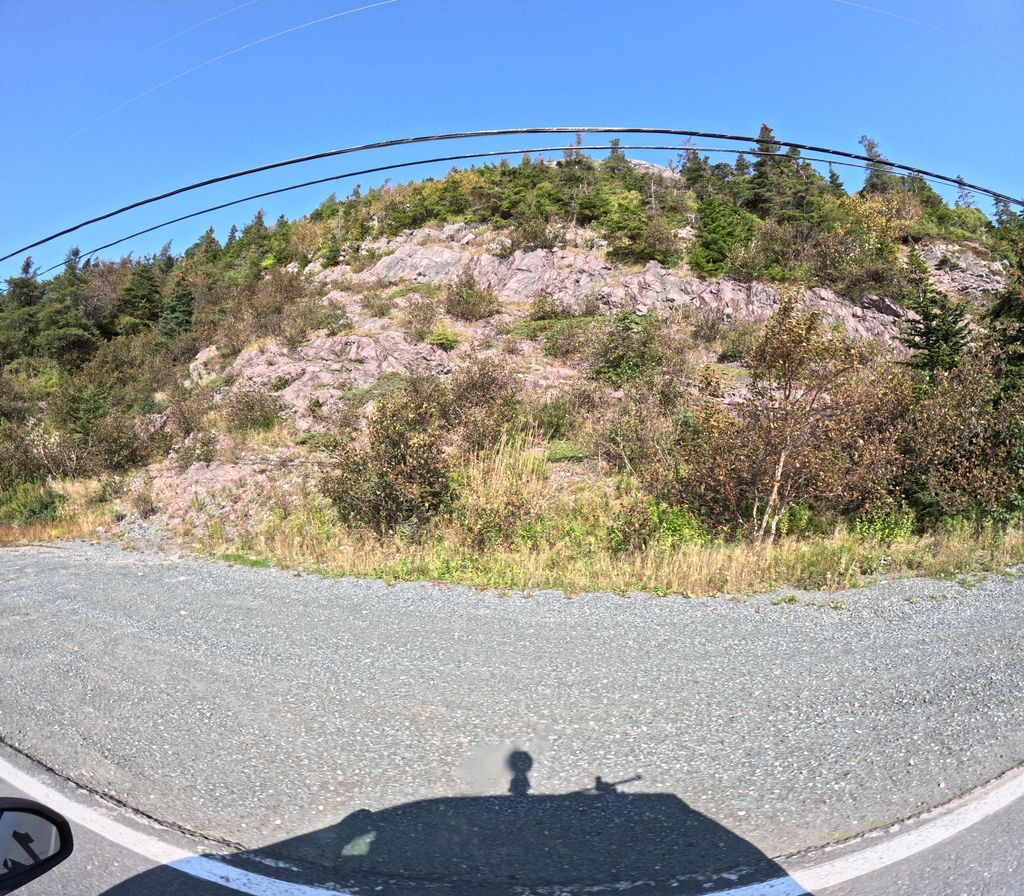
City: st_johns